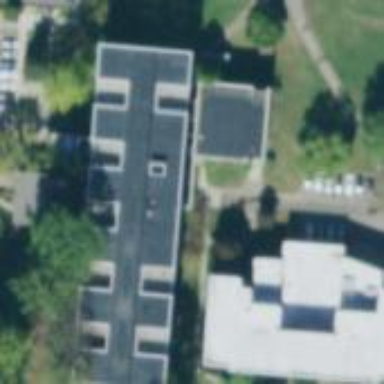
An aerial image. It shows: University building.